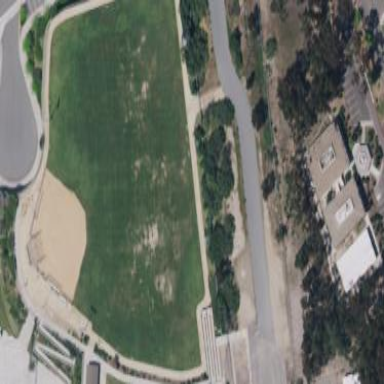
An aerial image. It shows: Pitch on leisure land with grass and gravel surface.